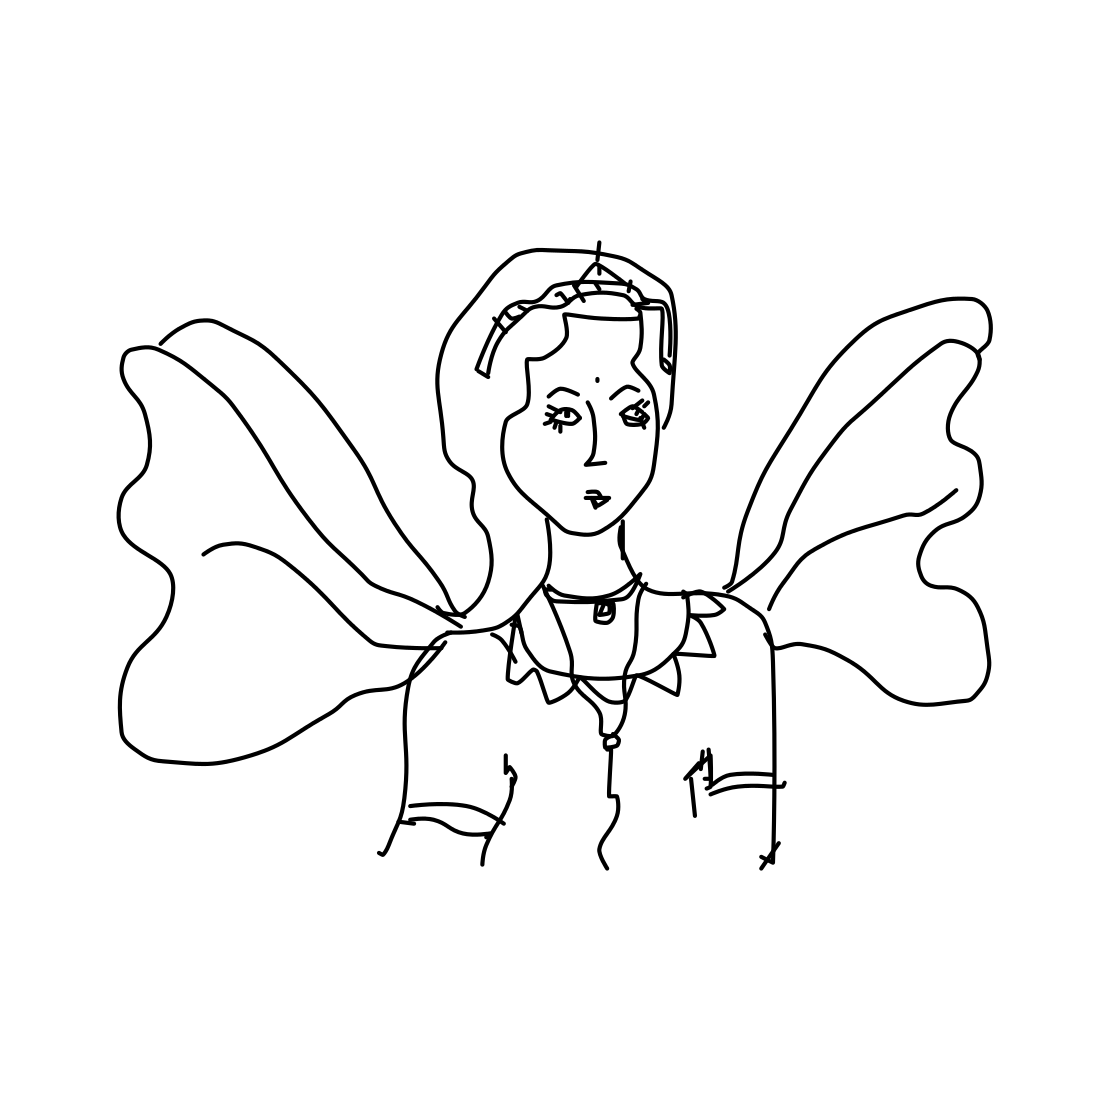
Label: angel